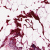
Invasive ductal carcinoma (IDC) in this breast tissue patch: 0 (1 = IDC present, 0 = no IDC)